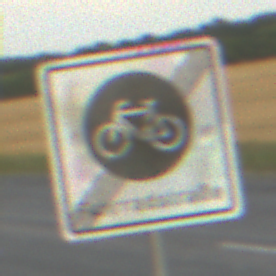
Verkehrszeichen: EndeFahrradstrasse
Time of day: SunriseSunset
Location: Outdoor (RoadRail)
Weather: PartlyCloudy
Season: NotSpecified
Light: Natural